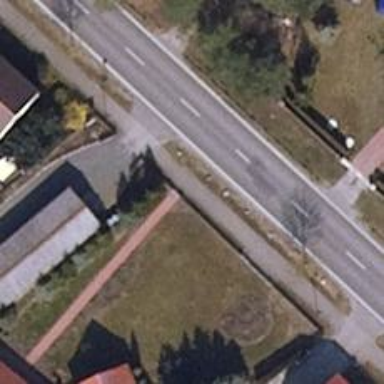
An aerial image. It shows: Sidewalk along the footway.